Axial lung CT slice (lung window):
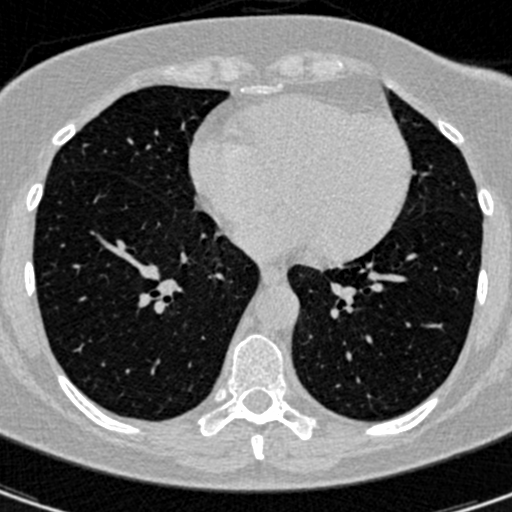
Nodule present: no